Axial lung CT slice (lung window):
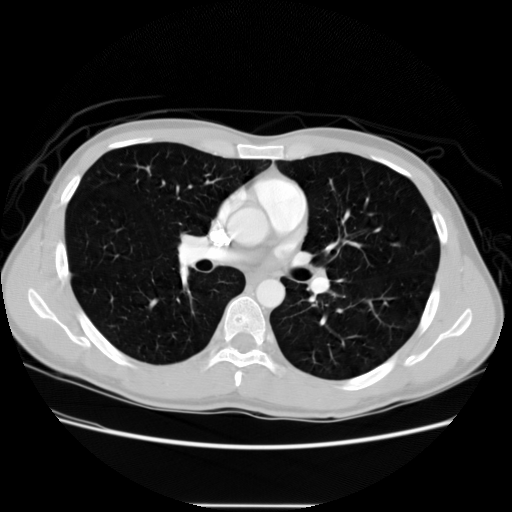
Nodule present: no